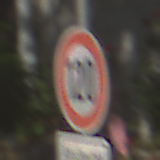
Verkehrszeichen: Geschwindigkeit120
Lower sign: HinweiseAufGefahrenDurchVerbaleAngabe4
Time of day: Midday
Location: Outdoor (Suburban)
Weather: Clear
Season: NotSpecified
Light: Natural